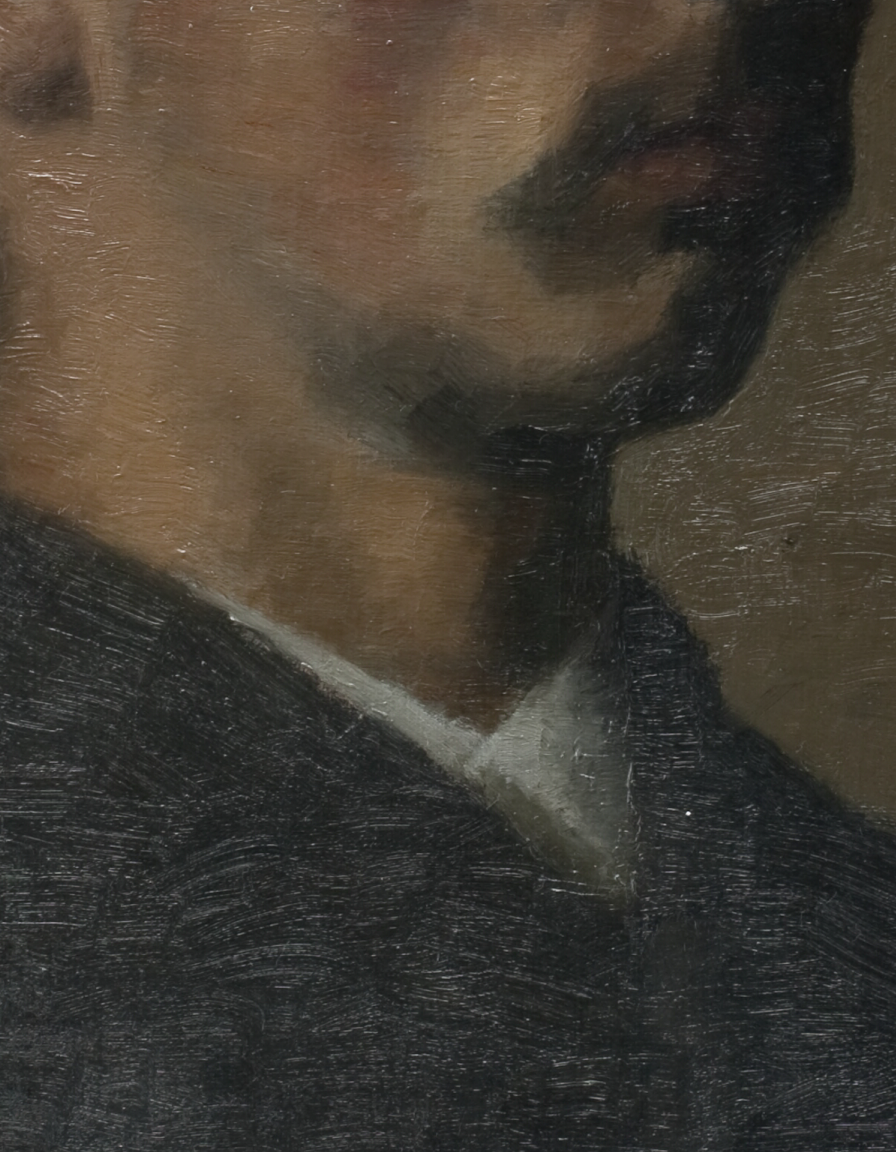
portrait painting, extreme close up, dark chiaroscuro, chin and neck of young man with dark moustache and beard in three-quarter view, white collar and dark jacket visible below, neutral muted background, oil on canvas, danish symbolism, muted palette